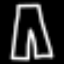
Label: pants